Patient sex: M
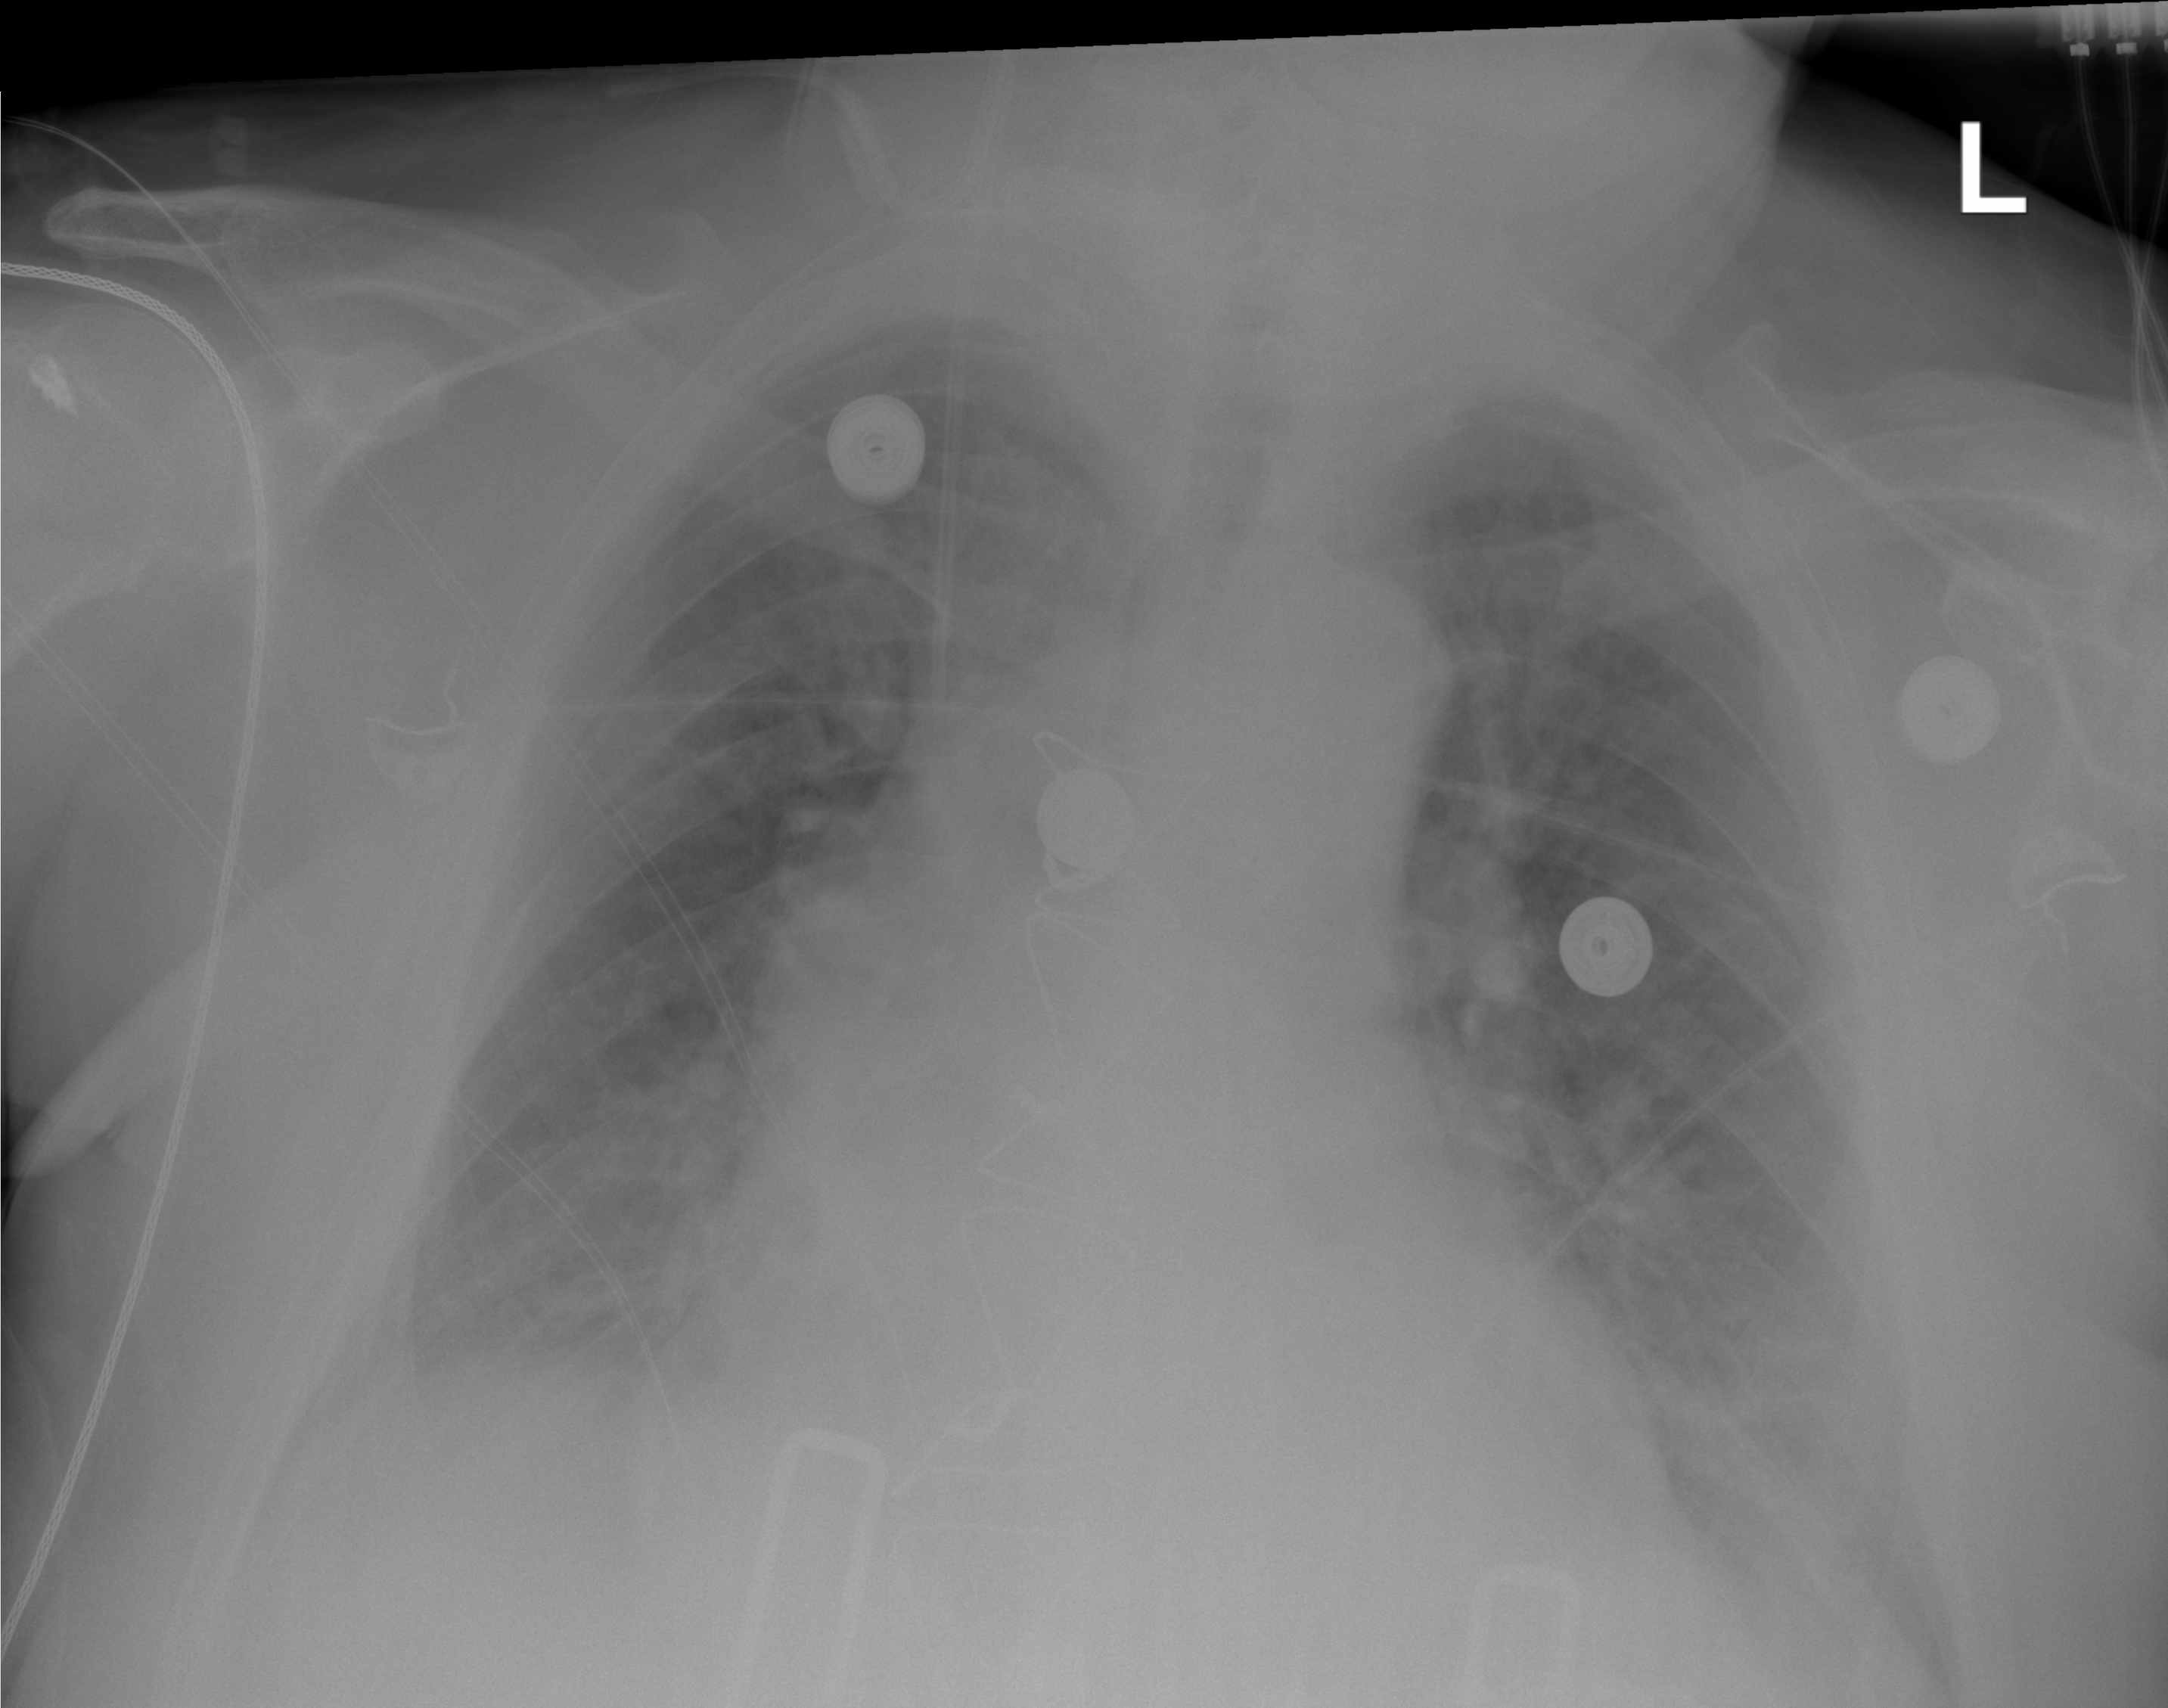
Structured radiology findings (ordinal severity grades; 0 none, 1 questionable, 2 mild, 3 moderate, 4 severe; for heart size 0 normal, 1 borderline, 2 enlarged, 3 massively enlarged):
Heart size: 2
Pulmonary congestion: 3
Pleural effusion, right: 1
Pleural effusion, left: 2
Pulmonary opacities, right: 1
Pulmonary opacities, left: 1
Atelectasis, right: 2
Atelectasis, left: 2